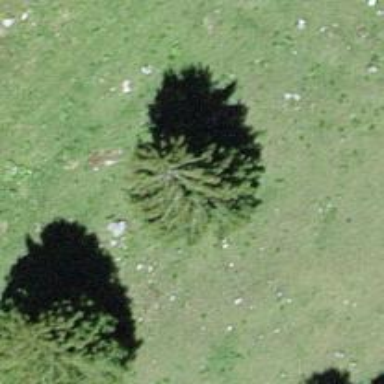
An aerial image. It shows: Needle-leaved tree in nature.